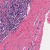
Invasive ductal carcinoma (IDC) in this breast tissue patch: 0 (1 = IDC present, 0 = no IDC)